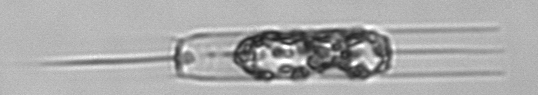
Label: Ditylum_brightwellii